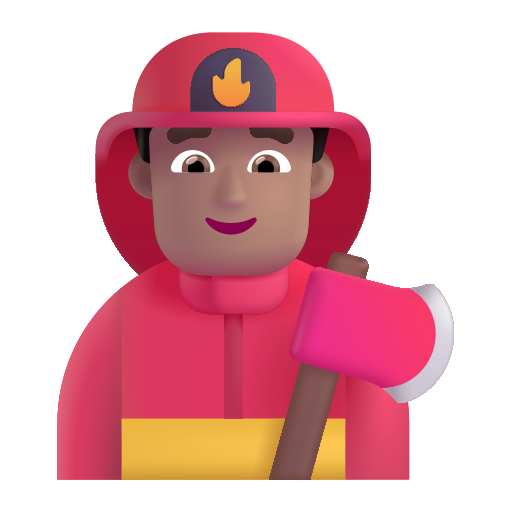
man firefighter color